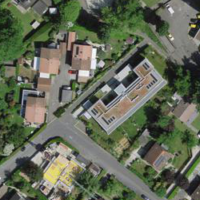
EUNIS habitat code: 55
Species observed at this site:
Cacyreus marshalli
Geranium robertianum
Fumaria officinalis
Papaver rhoeas
Linaria vulgaris
Datura stramonium